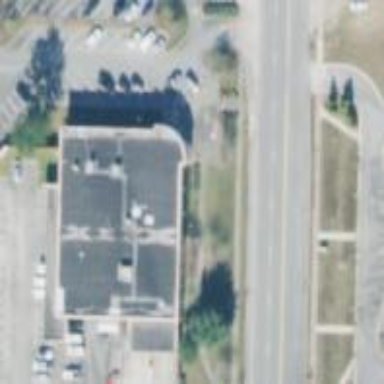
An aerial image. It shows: Building that serves as post office.